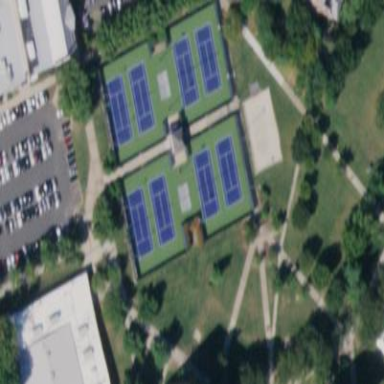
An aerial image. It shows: Recreation ground with tennis court.